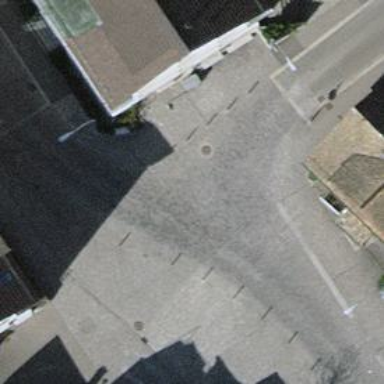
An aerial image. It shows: Residential road with sett surface.